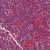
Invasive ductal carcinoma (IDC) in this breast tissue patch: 1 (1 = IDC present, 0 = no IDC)